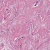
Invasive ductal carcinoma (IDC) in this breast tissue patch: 0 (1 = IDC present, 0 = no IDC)